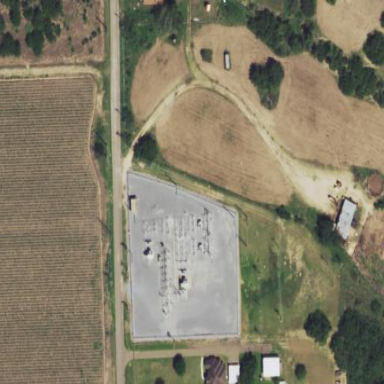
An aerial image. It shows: Distribution power substation secured by fence.